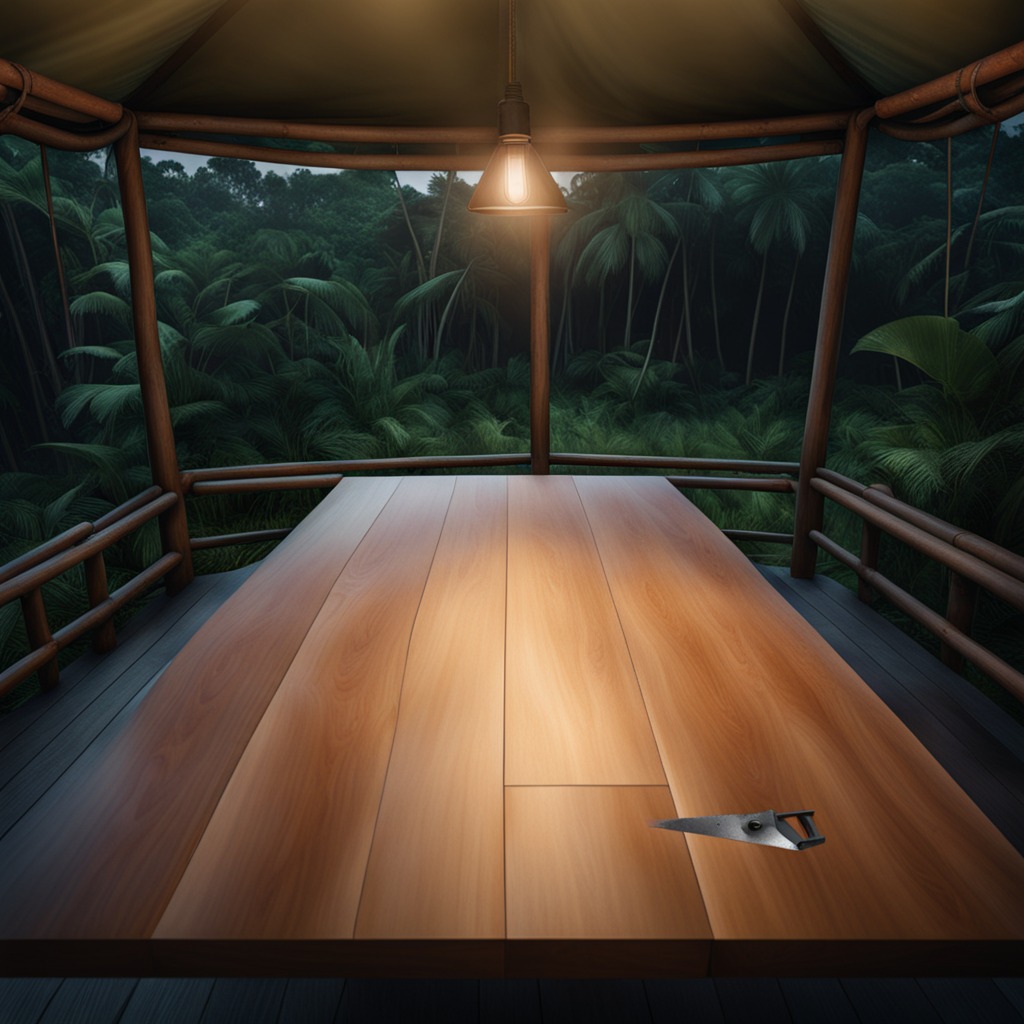
A metal saw is lying on a wooden table inside a jungle field workshop tent at night.